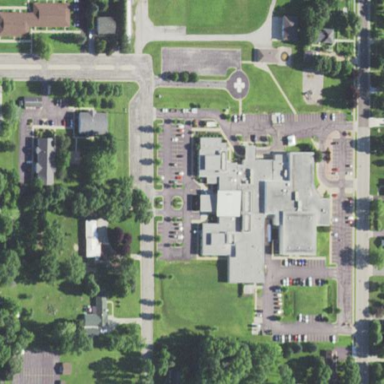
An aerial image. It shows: Hospital building.